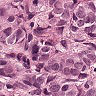
Metastatic tissue present: yes